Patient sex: M
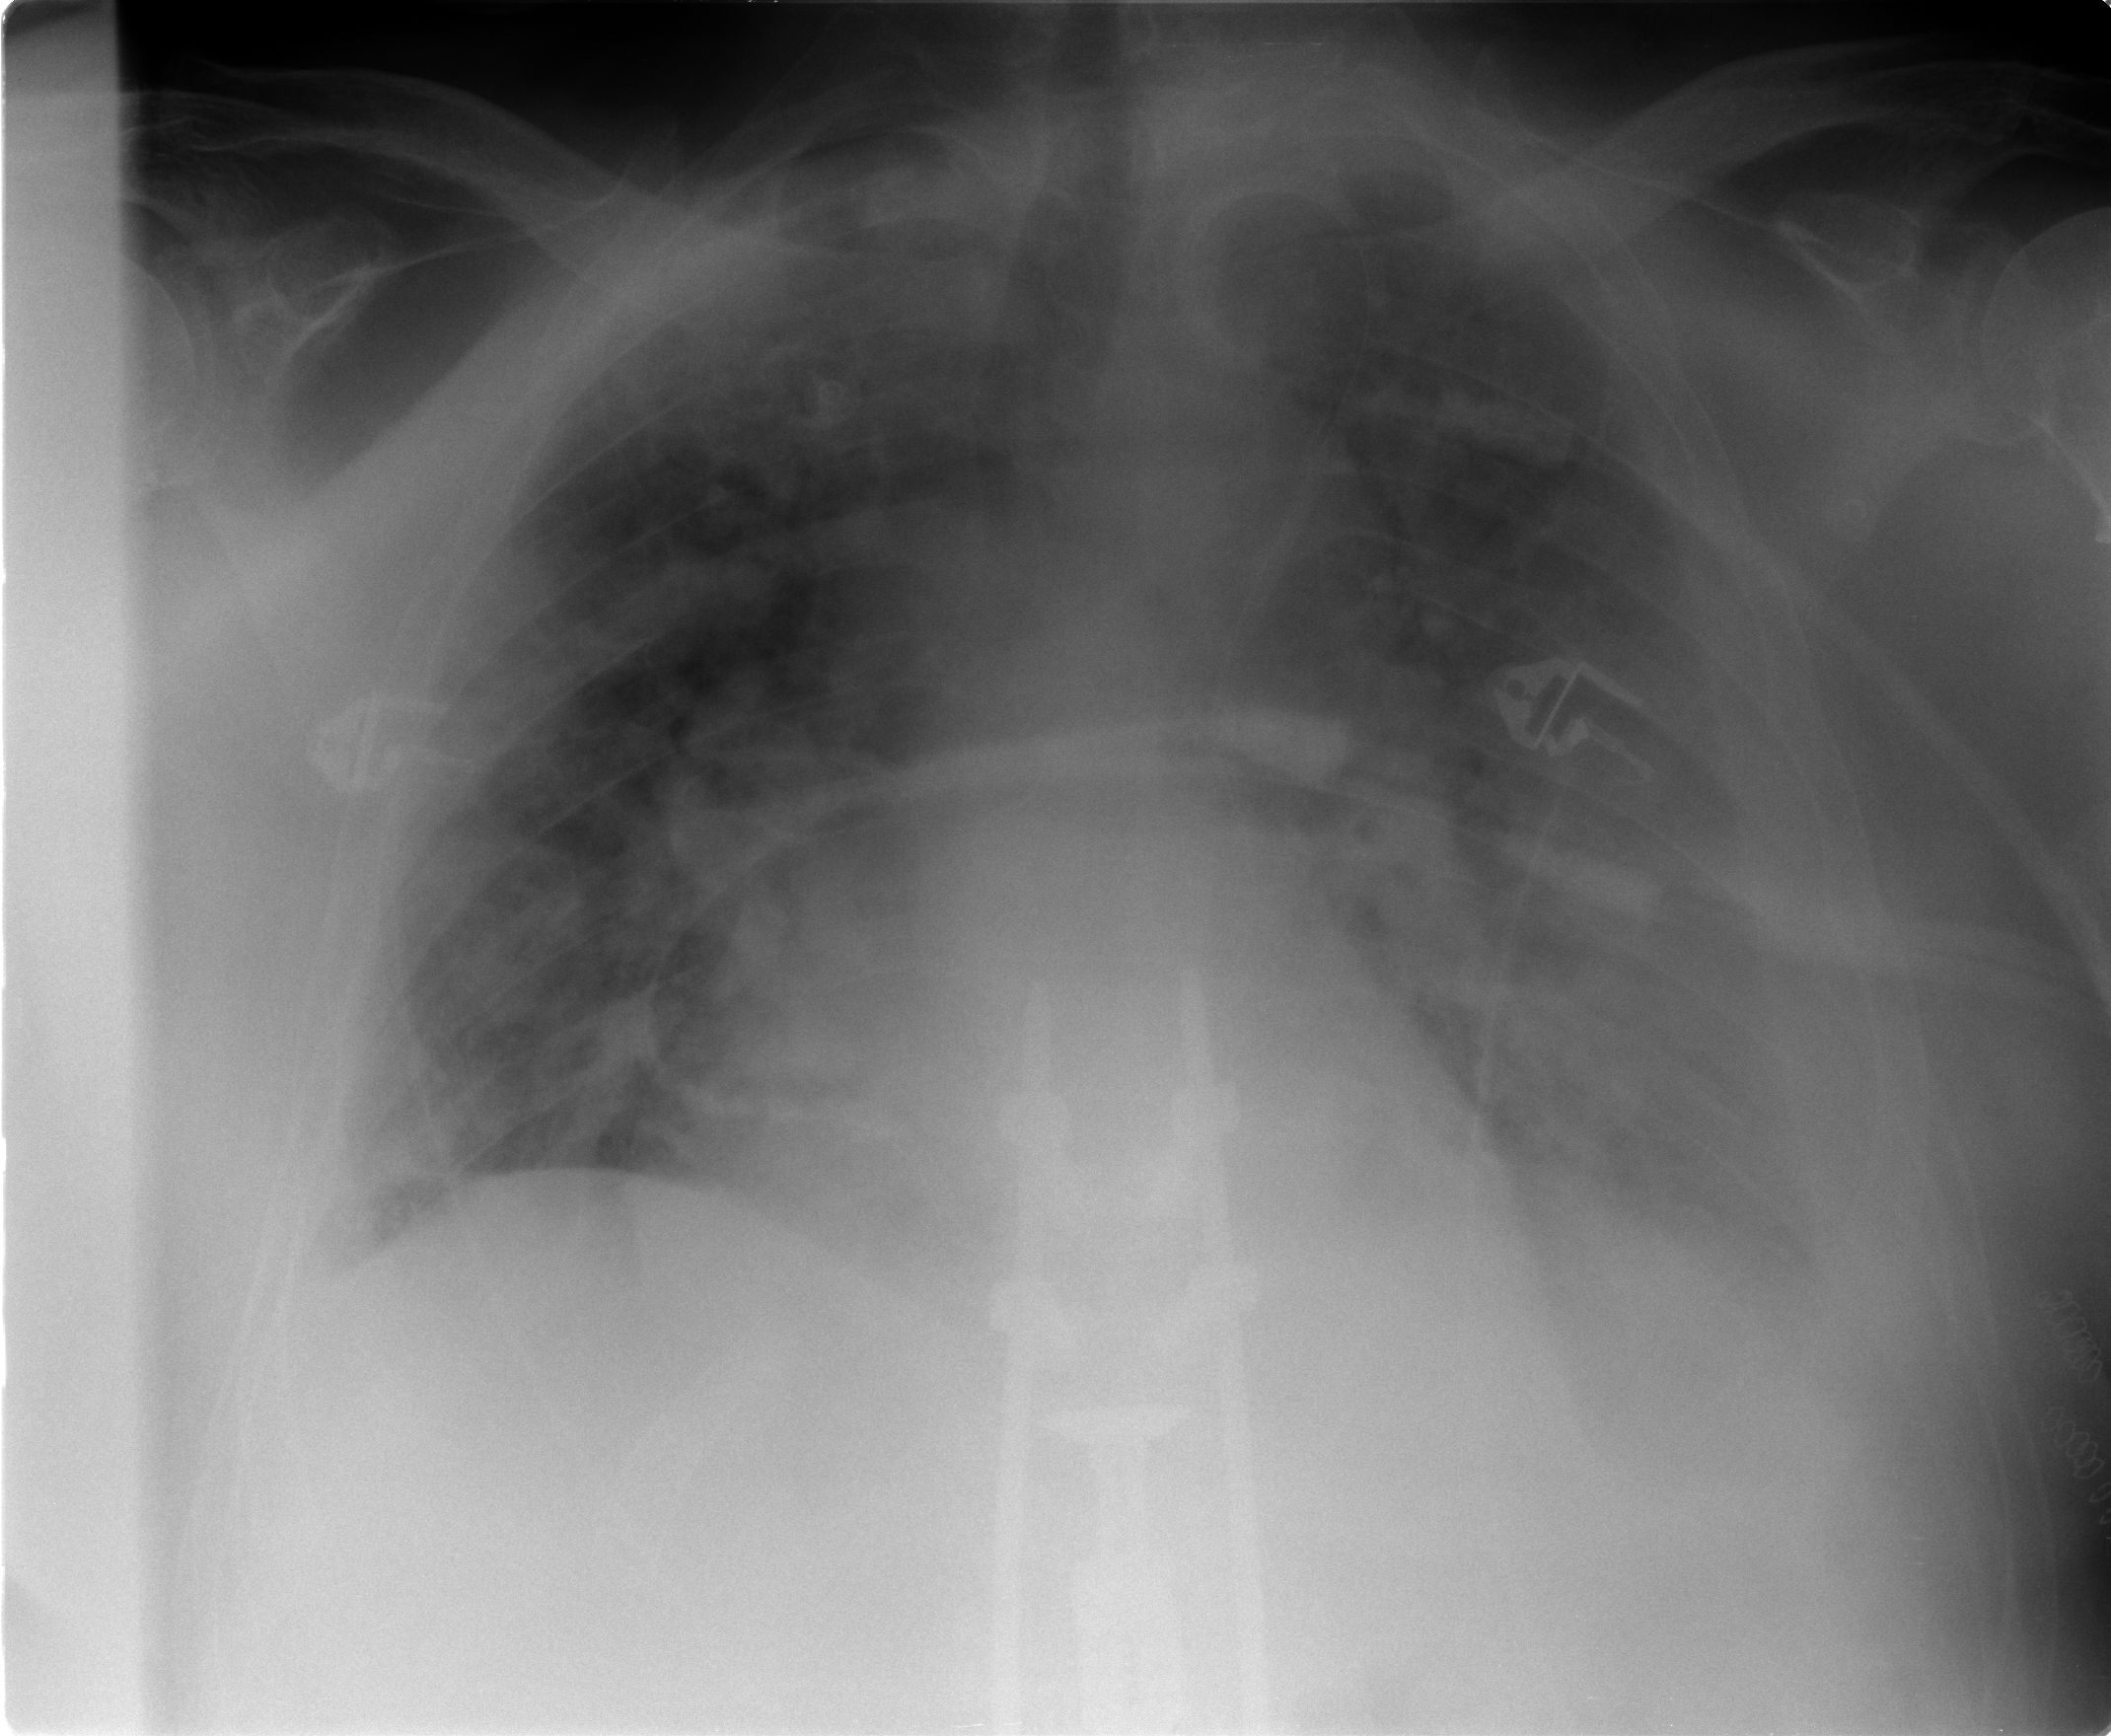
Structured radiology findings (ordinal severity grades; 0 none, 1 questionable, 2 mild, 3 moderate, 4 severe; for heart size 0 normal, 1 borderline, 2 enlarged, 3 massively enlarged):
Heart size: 0
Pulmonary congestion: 3
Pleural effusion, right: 2
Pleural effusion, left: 3
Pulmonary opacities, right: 3
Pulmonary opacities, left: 3
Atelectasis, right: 2
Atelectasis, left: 2